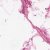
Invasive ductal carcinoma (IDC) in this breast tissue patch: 0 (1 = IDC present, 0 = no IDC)